Interaction volume radius: 5 \u00c5
Interaction volume height: 45 \u00c5
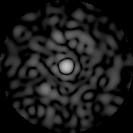
Disorder parameter: 0.8161